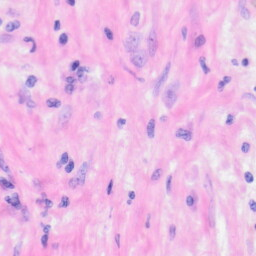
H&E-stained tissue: Kidney